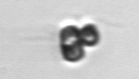
Label: Corymbellus